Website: crate-barrel
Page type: account-dashboard
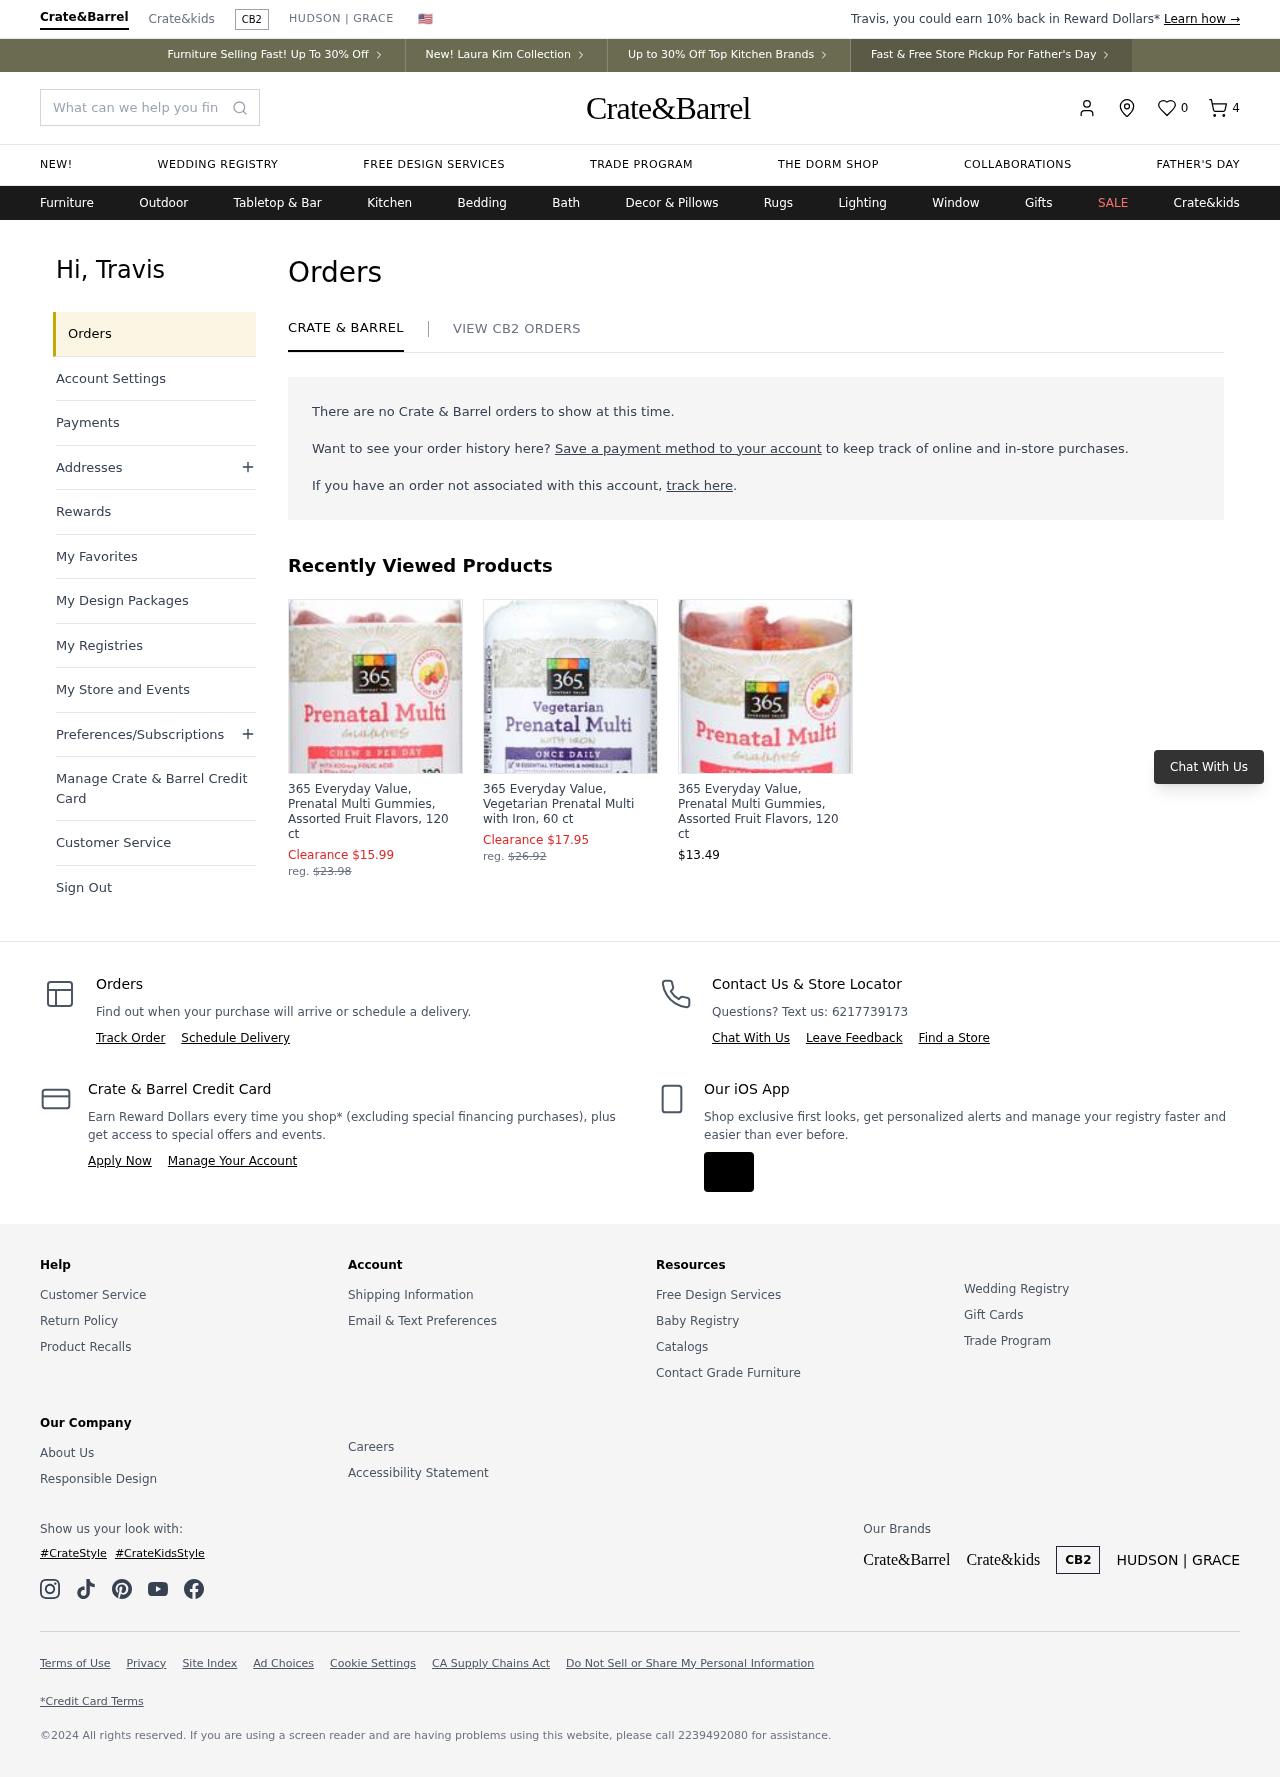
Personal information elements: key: PII_FIRSTNAME
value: Travis
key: PII_PHONE_ALT
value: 2239492080
Product elements: key: PRODUCT1_NAME
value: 365 Everyday Value, Prenatal Multi Gummies, Assorted Fruit Flavors, 120 ct
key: PRODUCT1_PRICE
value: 15.99
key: PRODUCT2_NAME
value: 365 Everyday Value, Vegetarian Prenatal Multi with Iron, 60 ct
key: PRODUCT2_PRICE
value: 17.95
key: PRODUCT3_NAME
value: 365 Everyday Value, Prenatal Multi Gummies, Assorted Fruit Flavors, 120 ct
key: PRODUCT3_PRICE
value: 13.49
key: PRODUCT1_ORIGINAL_PRICE
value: $23.98
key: PRODUCT2_ORIGINAL_PRICE
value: $26.92
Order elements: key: ORDER_NUM_ITEMS
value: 4
Search elements: key: HEADER_SEARCH
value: What can we help you find?
Other elements: key: FAVORITES_COUNT
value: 0